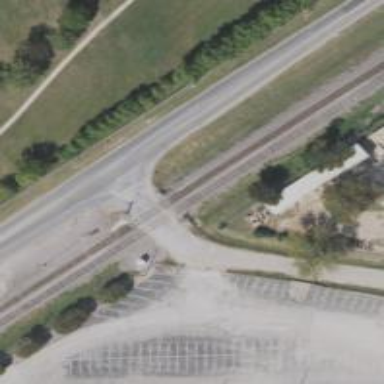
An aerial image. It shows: Railway siding for service.